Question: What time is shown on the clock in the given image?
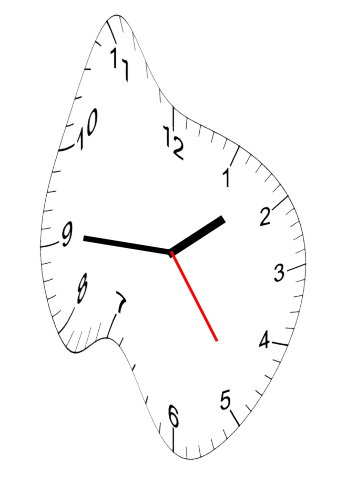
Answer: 01:45:24